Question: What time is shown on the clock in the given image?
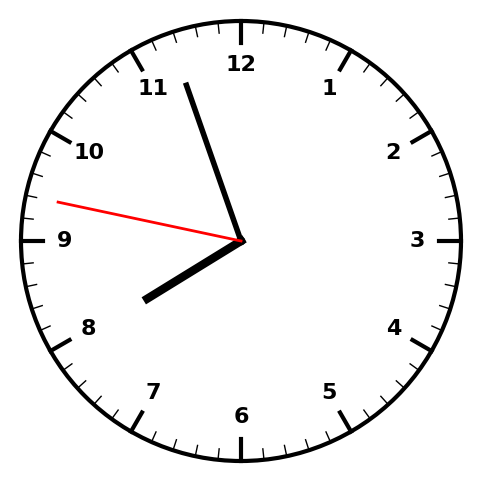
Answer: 07:56:47